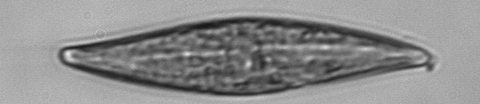
Label: Pleurosigma